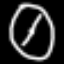
Label: clock